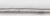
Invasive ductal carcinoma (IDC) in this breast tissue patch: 0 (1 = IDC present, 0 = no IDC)